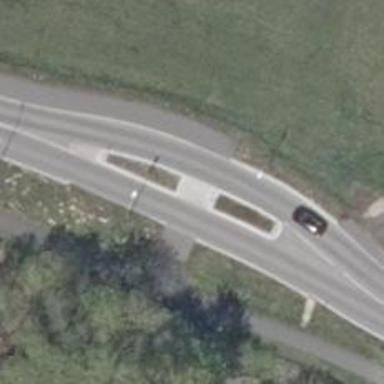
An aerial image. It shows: Unmarked crossing with traffic island.